Question: i'm using the current uniformjs library and bootstrap on a form. with the library the select boxes get a nice design:
'''
<div class="control-group">
<label class="control-label">Some Label:</label><div class="controls">
<select class="uni_style">
<option>Lorem ipsum dolor sit amet amet, lorem ipsum</option>
<option>Lorem ipsum dolor sit amet</option>
<option>Lorem ipsum dolor sit amet</option>
<option>Lorem ipsum dolor sit amet</option>
<option>Lorem ipsum dolor sit amet</option>
</select>
<img src="../img/bullet_red.png"/>
</div>
'''
Currently my problem is that the bullet_red will be rendered in a new line, but i want to have the bullet on the same line.
After a few tries i need some help. I tried:
- - -
Is there anybody with a solution to the problem?

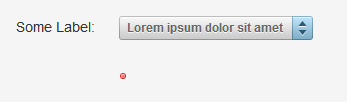
Answer: Got the solution from another source:
i need this style:
'''
div.reqselect {display:inline-block; vertical-align:middle; margin-bottom: 0;}
'''
and then i need to add the class plus the original class to the uniform initialization
'''
$(".uni_style").uniform({
selectClass: 'uni-selector reqselect',});
'''